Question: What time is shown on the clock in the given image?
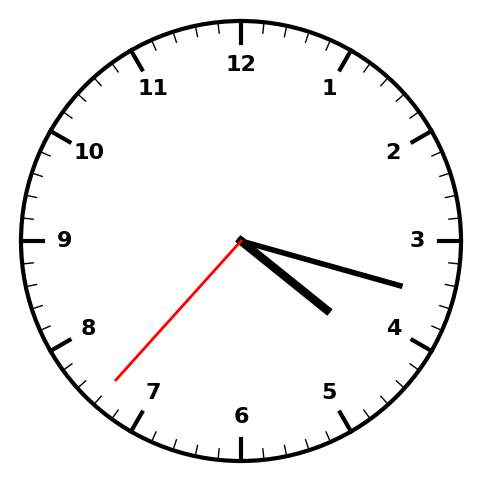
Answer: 04:17:37